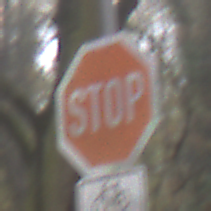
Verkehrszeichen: Stop
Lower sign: RichtungsangabeDurchPfeile9
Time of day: MorningAfternoon
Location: Outdoor (Nature)
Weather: Overcast
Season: Autumn
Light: Natural